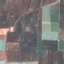
Land use / land cover: PermanentCrop